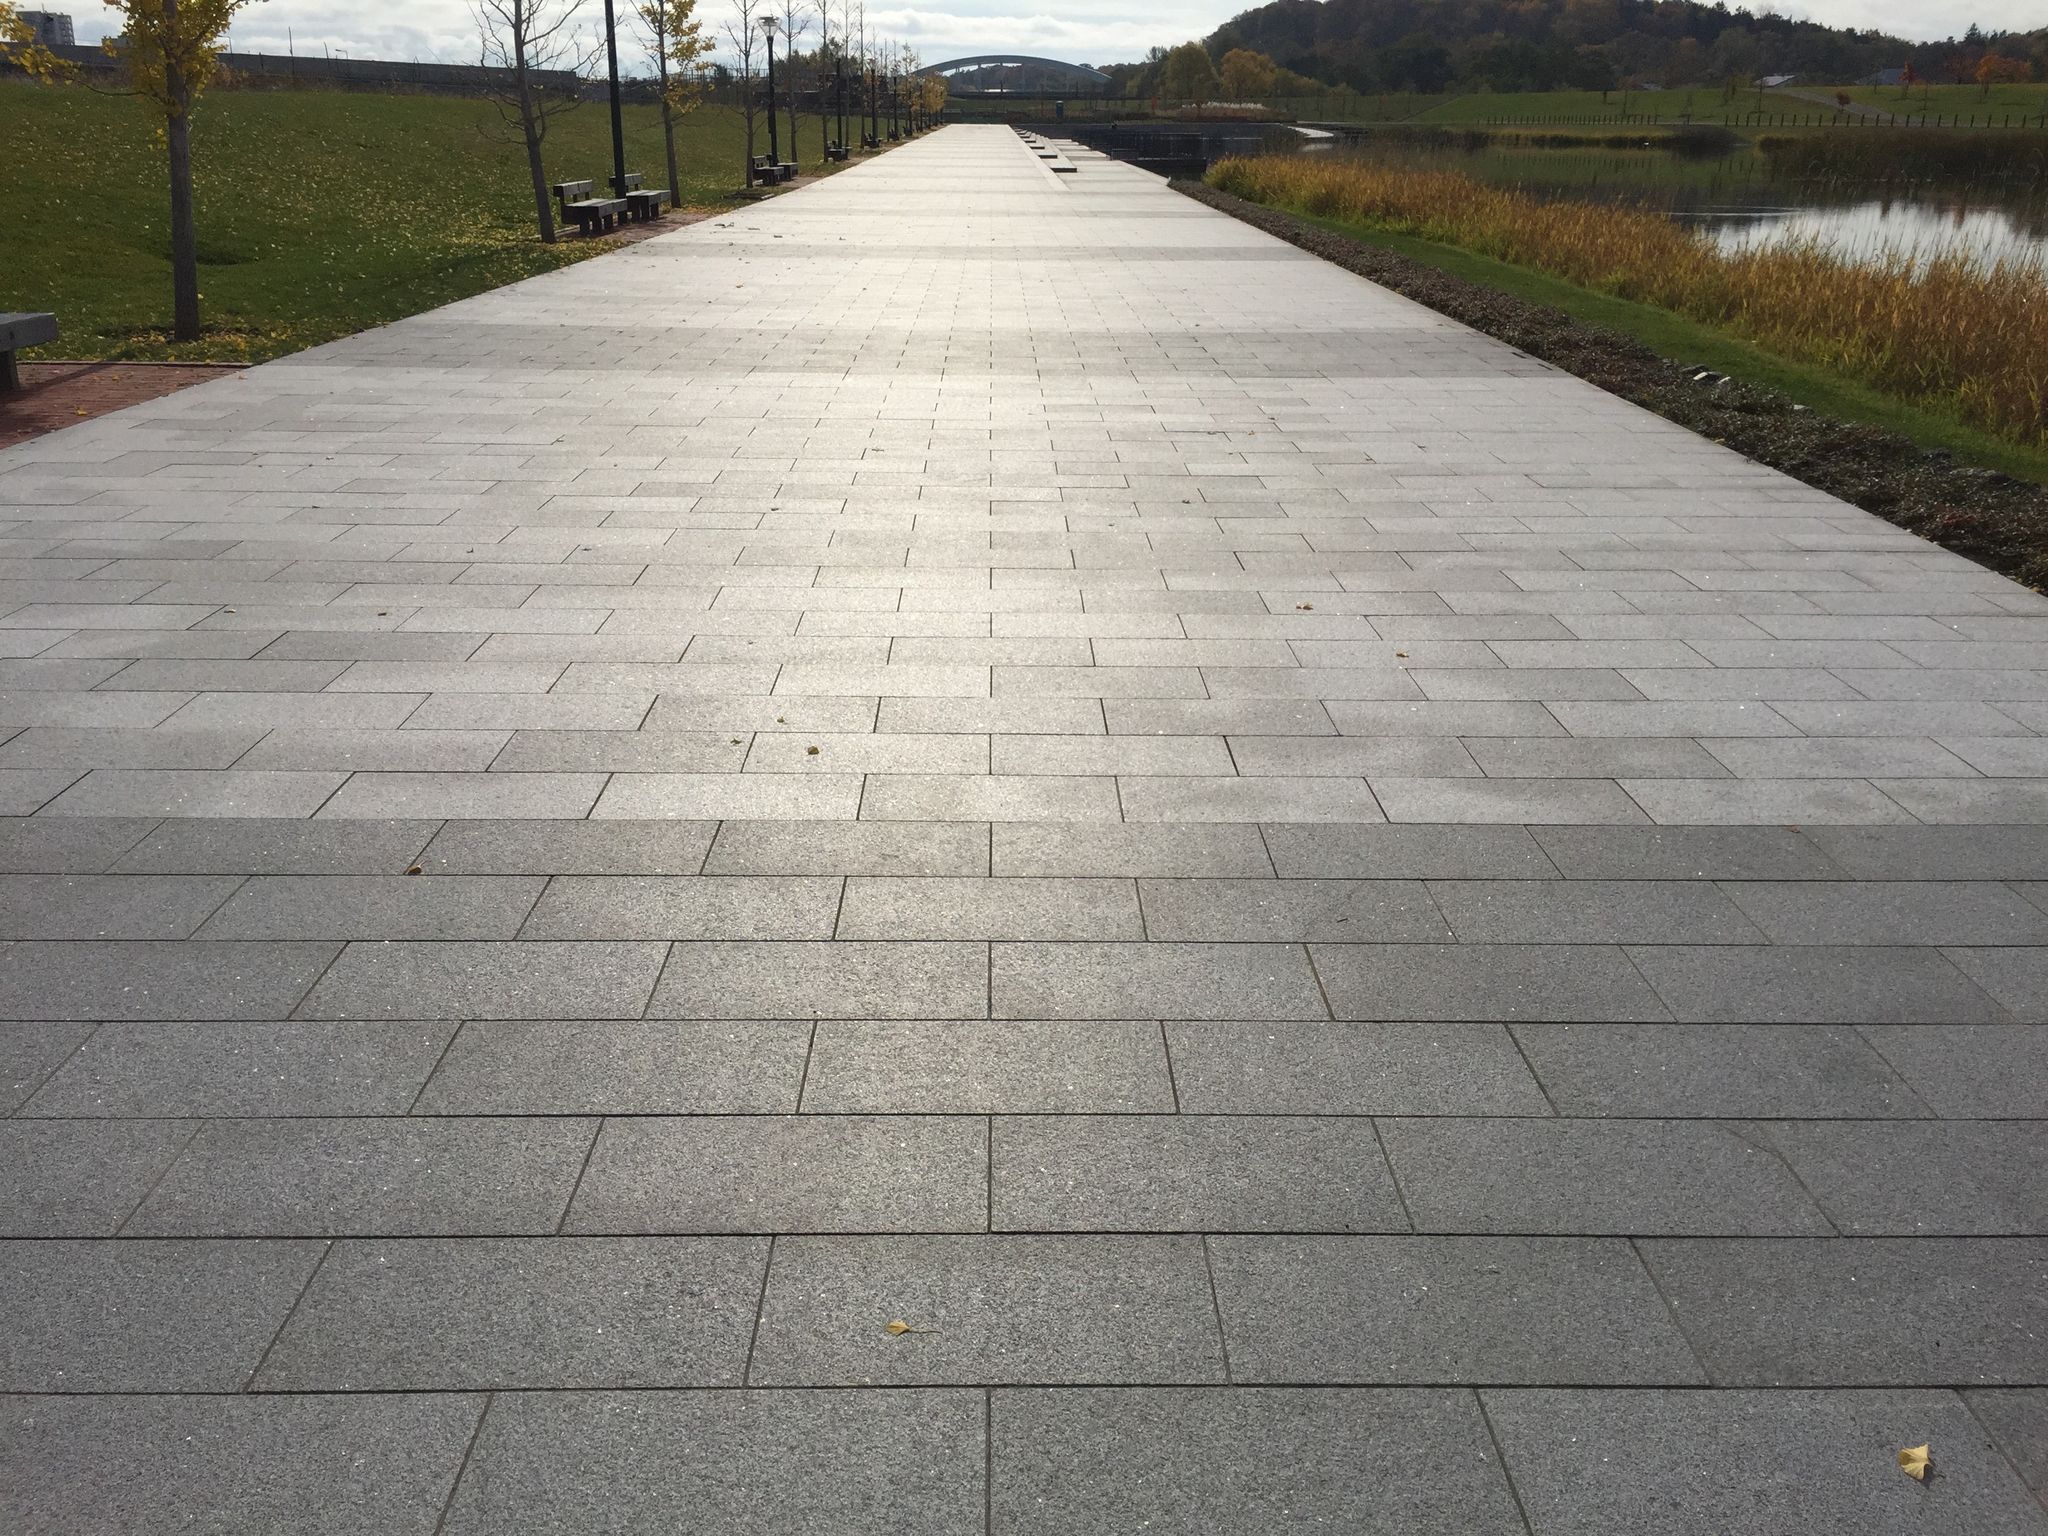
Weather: cloudy
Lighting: day
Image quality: slightly poor
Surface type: walking surface
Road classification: pedestrian, footway, path
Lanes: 1.0
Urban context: urban centre
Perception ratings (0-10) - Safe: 9.62, Lively: 3.2, Beautiful: 9.25, Boring: 3.01, Depressing: 3.38, Wealthy: 6.34